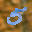
Label: 5